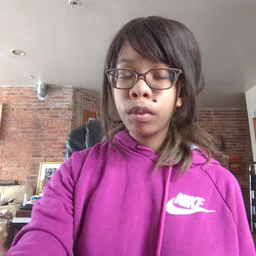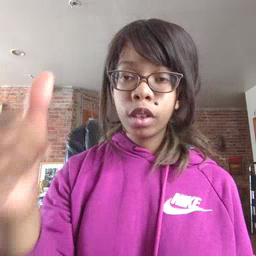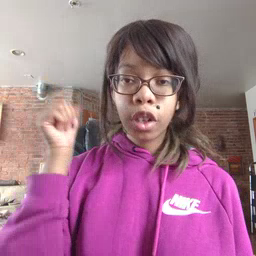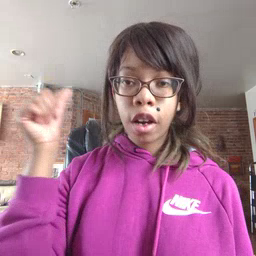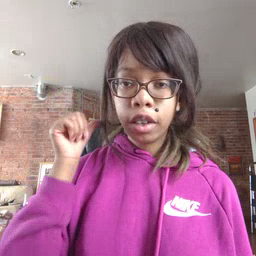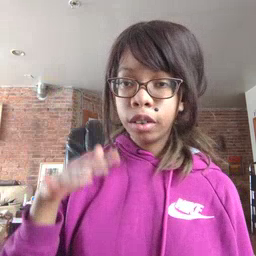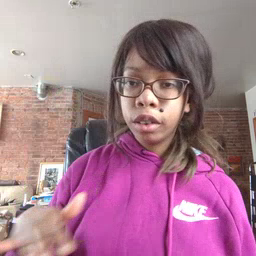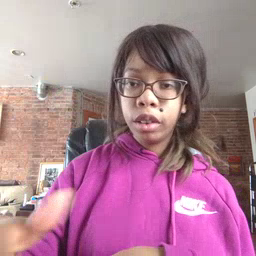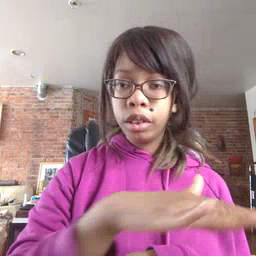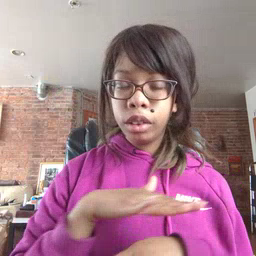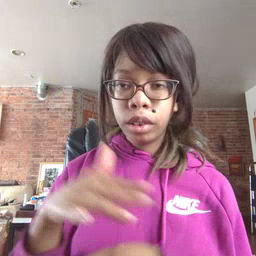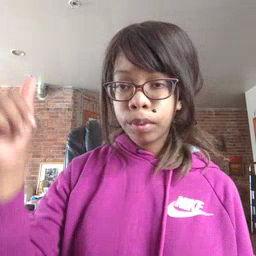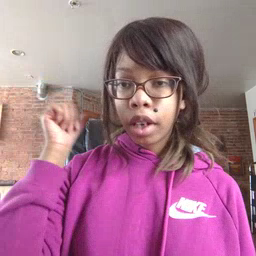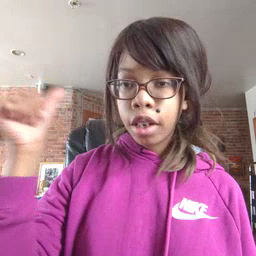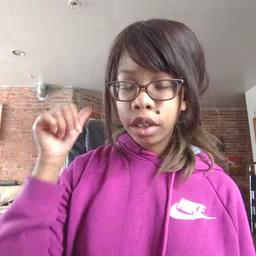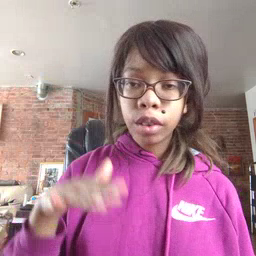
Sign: backyard